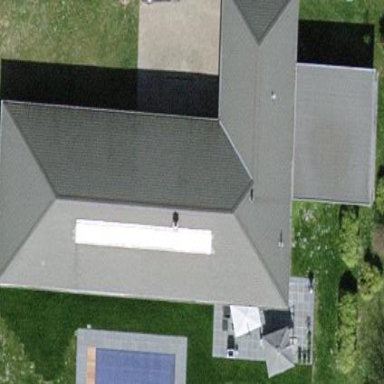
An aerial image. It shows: Simple house.